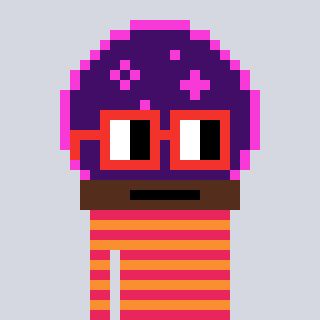
a pixel art character with square red glasses, a crystalball-shaped head and a orange-colored body on a cool background